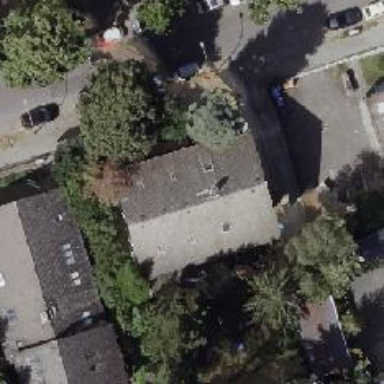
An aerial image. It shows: Veterinary facility.